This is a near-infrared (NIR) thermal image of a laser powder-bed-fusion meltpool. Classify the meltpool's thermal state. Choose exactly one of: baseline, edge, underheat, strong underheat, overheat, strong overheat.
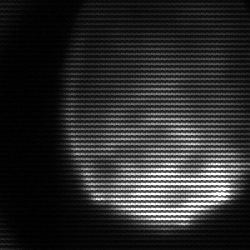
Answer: edge